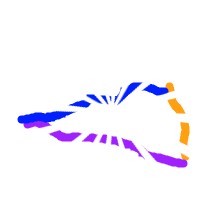
Shape: triangle